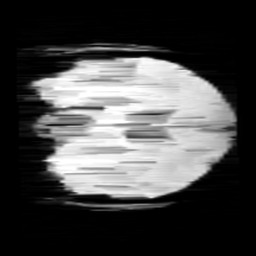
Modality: minIP
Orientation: coronal
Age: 11
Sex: female
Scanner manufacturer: siemens
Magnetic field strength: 3 T
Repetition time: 0.027 s
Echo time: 0.02 s